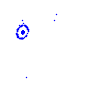
Particle: proton